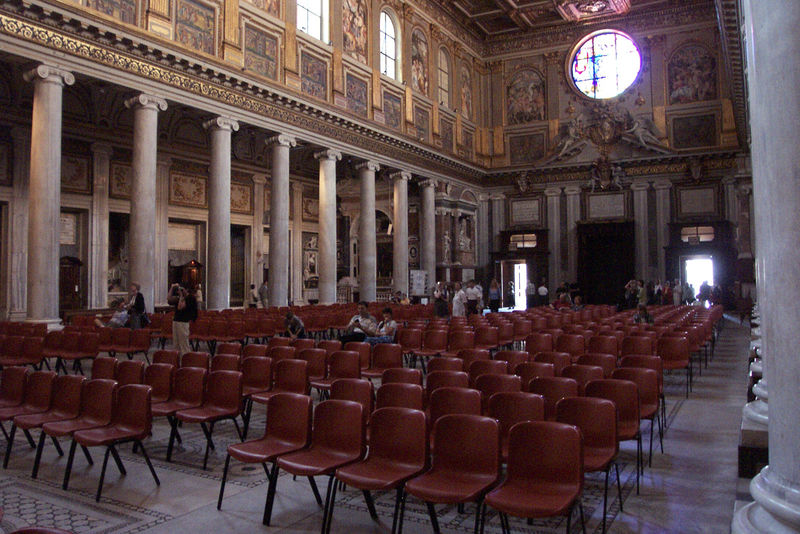
Titel: Basilika S. Maria Maggiore in Rom
Standort: Rom, S. Maria Maggiore (EU - I - Latium)
Schlagwörter: menschen, fenster, licht, marmor, stuhl, stühle, säulen, tür, rot, stein, innenraum, kirche, gold, rund, engel, relief, italien, saal, ornamente, stuck, foto, fotografie, rundfenster, fries, portal, wappen, sims, wandbilder, gesims, voluten, ionisch, rundbögen, fresken, kassettendecke, dorisch, basilika, kasettendecke, hallenkirche, touristen, wandbemalung, bestuhlt